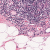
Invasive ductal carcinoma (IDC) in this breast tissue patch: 0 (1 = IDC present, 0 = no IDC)